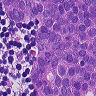
Metastatic tissue present: yes